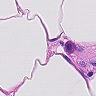
Metastatic tissue present: no